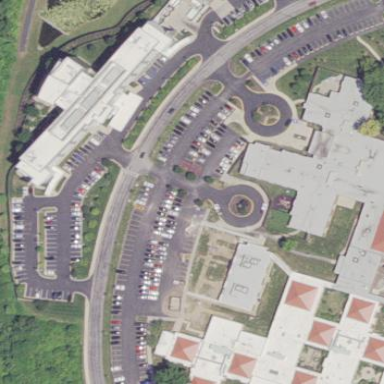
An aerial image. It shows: Hospital building.